Field crop: tomato
Growth stage: 2
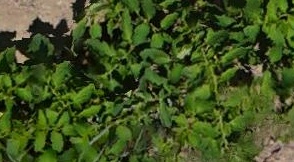
Species: tomato